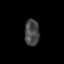
Tissue: lung
Cell type: Epithelial cells
Senescence score: 0.1471
Nuclear area (px): 370
Mean DAPI intensity: 71.657